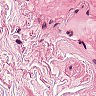
Metastatic tissue present: no